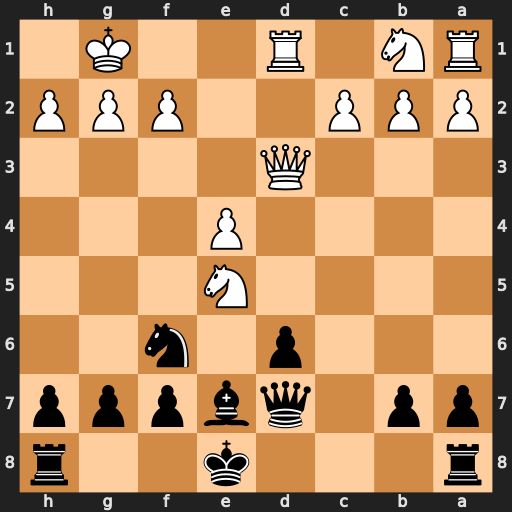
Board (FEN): r3k2r/pp1qbppp/3p1n2/4N3/4P3/3Q4/PPP2PPP/RN1R2K1
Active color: b
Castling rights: kq
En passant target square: -
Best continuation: dxe5 Qxd7+ Nxd7